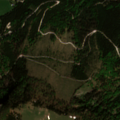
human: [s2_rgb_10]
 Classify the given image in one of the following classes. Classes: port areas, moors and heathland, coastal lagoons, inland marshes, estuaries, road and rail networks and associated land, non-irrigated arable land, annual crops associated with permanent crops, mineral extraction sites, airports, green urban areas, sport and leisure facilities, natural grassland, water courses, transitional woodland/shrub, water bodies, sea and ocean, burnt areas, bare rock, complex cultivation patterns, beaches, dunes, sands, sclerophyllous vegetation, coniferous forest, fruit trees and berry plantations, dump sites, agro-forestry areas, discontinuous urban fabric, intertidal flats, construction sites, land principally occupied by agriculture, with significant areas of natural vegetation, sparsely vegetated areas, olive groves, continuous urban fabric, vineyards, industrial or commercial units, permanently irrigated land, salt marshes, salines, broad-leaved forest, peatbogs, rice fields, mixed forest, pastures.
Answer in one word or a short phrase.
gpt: coniferous forest, mixed forest, natural grassland, transitional woodland/shrub